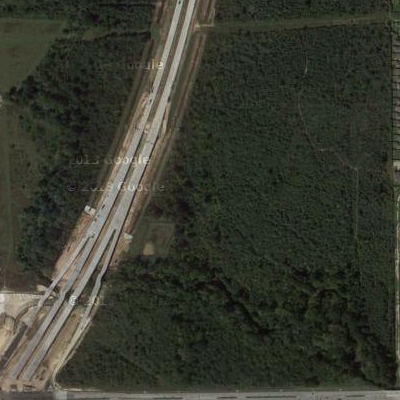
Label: eForest